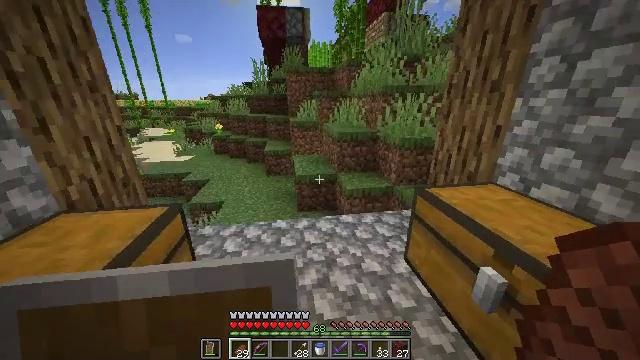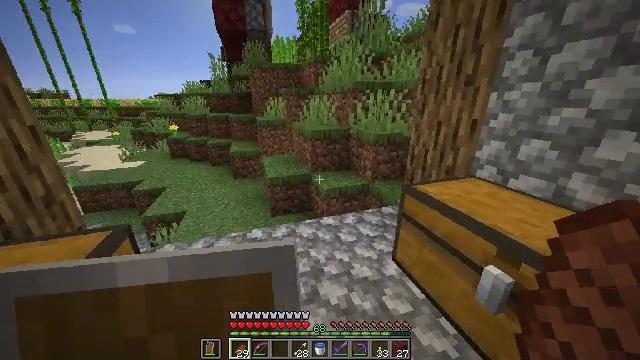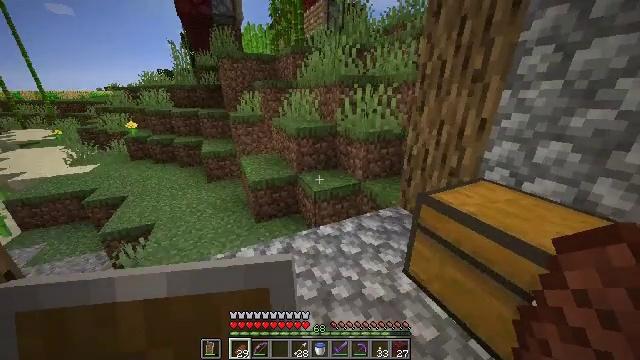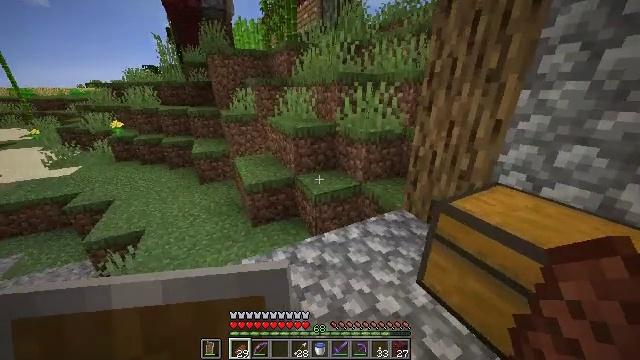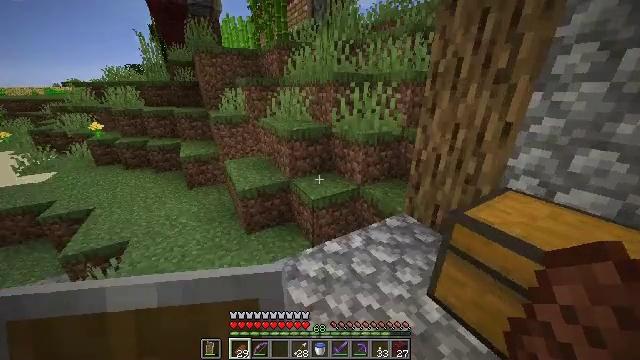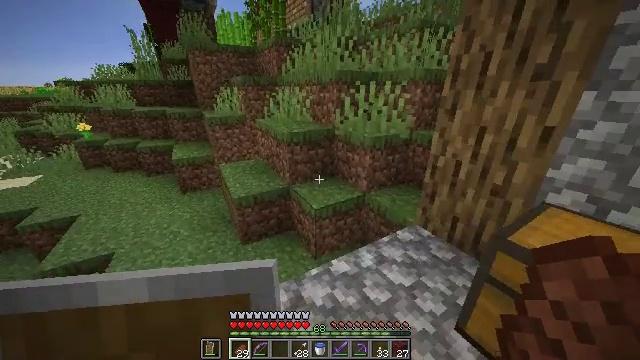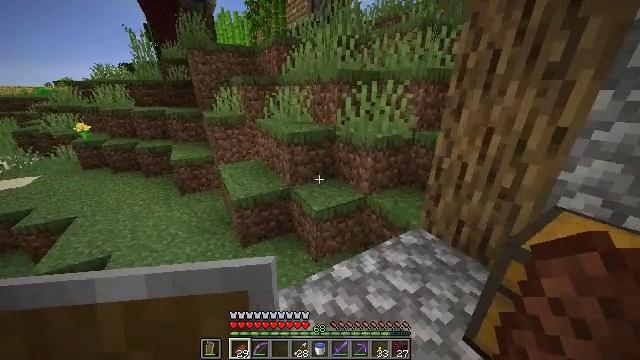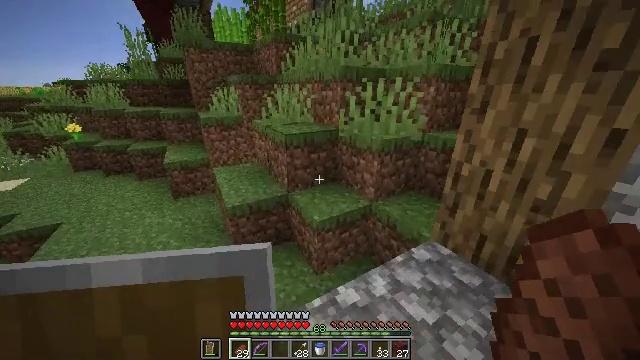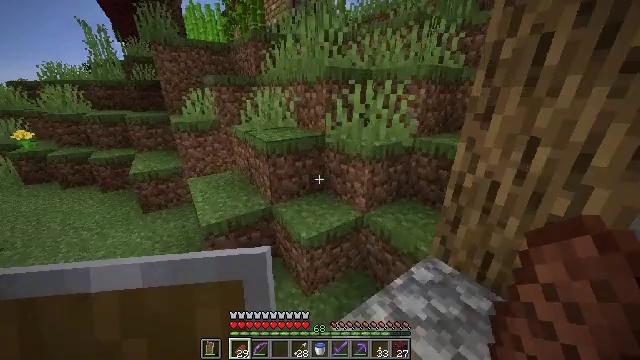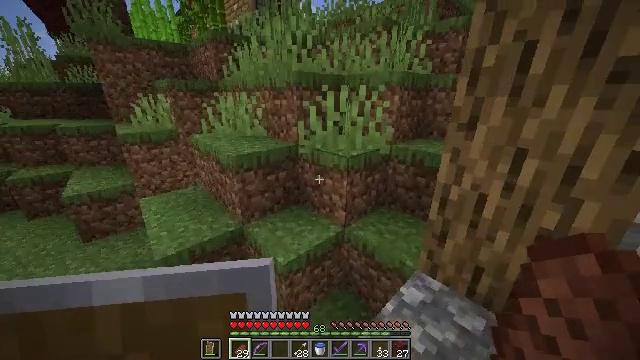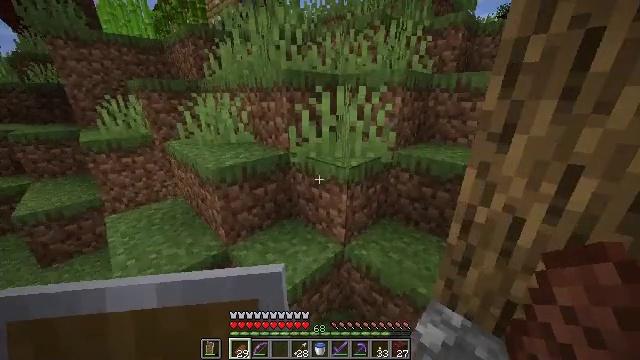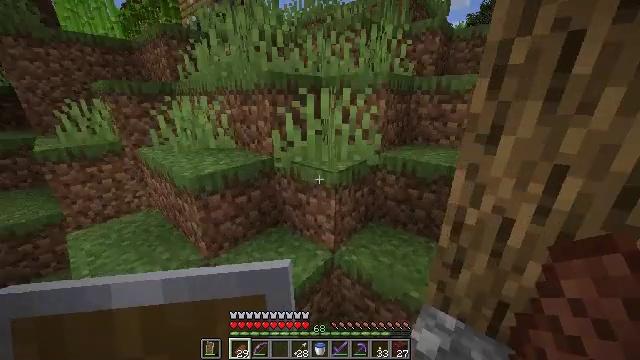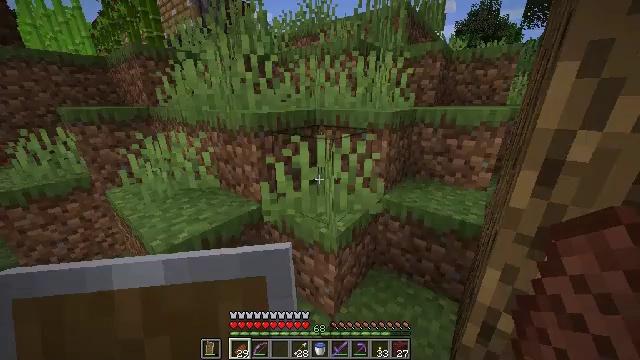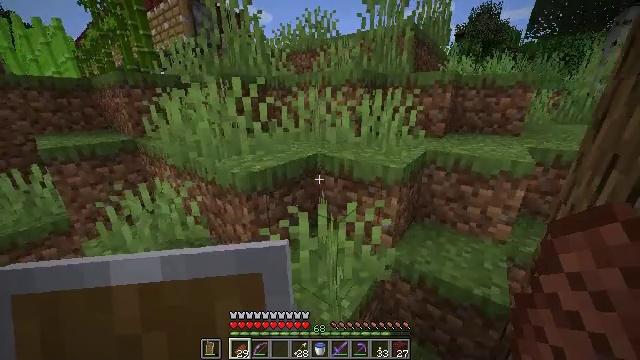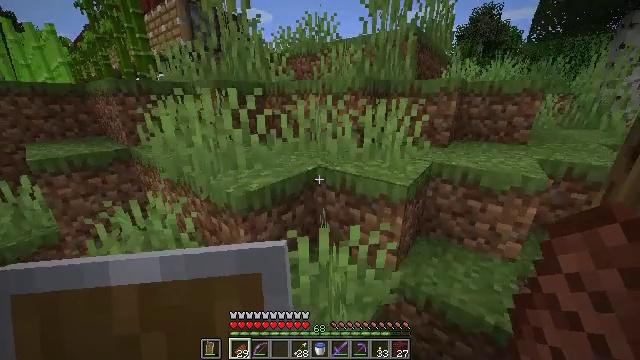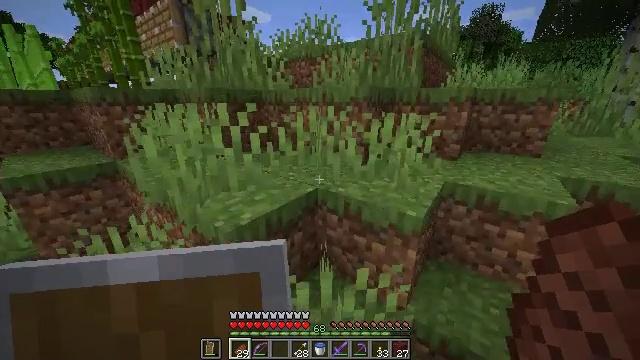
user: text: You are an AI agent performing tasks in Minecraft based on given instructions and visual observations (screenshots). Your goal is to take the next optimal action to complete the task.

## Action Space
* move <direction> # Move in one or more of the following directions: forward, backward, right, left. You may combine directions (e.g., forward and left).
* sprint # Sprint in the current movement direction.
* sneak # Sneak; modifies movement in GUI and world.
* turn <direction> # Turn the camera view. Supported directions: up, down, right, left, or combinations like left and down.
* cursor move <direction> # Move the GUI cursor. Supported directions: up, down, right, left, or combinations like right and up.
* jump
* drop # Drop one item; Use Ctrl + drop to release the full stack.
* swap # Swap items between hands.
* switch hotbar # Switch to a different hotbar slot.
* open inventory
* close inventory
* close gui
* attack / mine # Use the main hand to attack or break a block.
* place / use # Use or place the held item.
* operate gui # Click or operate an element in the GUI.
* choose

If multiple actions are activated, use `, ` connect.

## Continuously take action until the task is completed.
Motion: motion action
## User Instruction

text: Break the pumpkin to collect it.
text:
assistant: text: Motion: move forward and move left, turn right
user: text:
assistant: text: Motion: move forward and move left, turn right and down
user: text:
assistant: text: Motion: move forward and move left, turn right
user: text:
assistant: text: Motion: move forward, turn right
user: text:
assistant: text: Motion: move forward
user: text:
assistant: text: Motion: move forward
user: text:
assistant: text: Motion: move forward
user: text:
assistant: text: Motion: move forward, turn right
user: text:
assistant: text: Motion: move forward, turn right and up
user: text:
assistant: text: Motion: move forward, turn right
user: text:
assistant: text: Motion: move forward, turn right, jump
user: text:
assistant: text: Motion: move forward, turn right, jump
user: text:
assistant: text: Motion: move forward, jump
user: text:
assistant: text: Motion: move forward, jump
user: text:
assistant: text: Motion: move forward, jump
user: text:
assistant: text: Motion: move forward, jump
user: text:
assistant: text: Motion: move forward, jump
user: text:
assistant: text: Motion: move forward, jump
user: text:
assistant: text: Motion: move forward
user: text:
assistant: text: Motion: move forward
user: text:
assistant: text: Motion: move forward
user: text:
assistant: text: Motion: move forward, jump
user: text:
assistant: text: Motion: move forward, jump
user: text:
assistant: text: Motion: move forward, jump
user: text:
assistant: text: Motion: move forward, turn left
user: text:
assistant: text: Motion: move forward, turn left
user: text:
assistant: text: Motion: move forward, turn left
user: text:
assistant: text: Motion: move forward, turn left
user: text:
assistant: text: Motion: move forward, turn left
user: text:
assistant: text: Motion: move forward, turn left